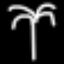
Label: palm tree